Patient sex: M
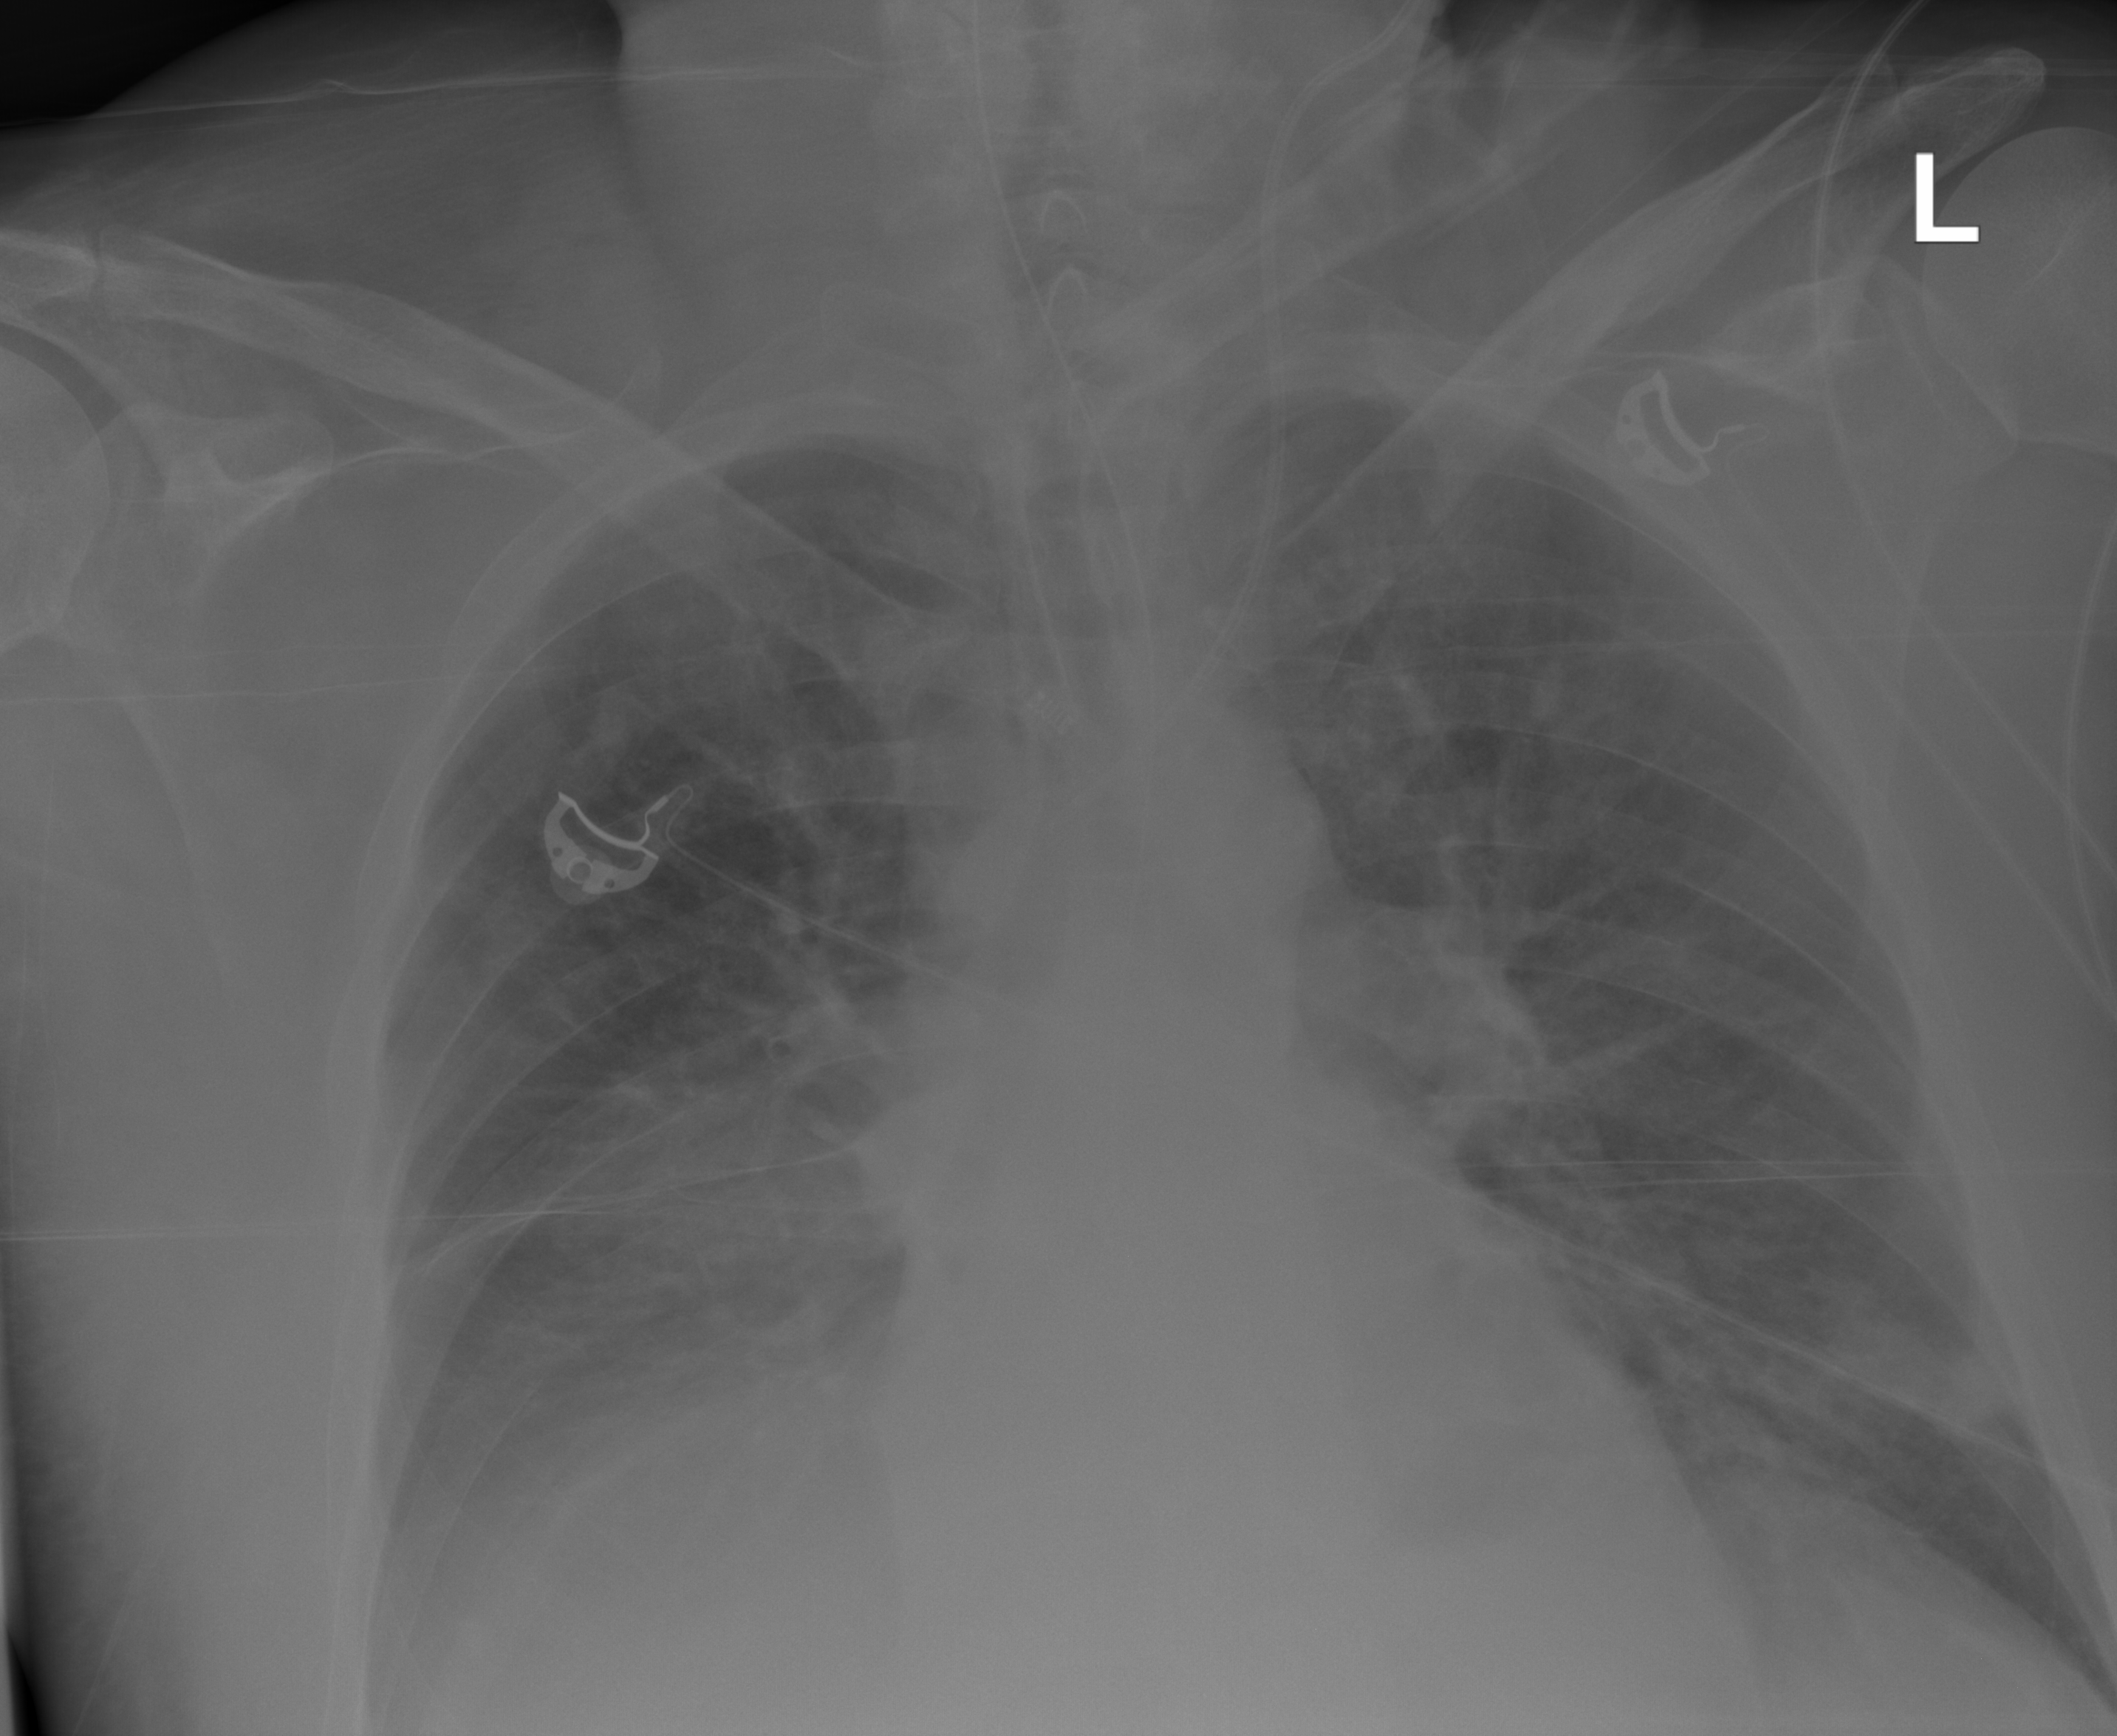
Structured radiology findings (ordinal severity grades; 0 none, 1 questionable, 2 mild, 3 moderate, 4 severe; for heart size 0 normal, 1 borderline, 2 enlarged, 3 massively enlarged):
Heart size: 1
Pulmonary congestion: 2
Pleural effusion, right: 2
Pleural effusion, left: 0
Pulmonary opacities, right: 2
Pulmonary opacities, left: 2
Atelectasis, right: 3
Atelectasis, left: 2